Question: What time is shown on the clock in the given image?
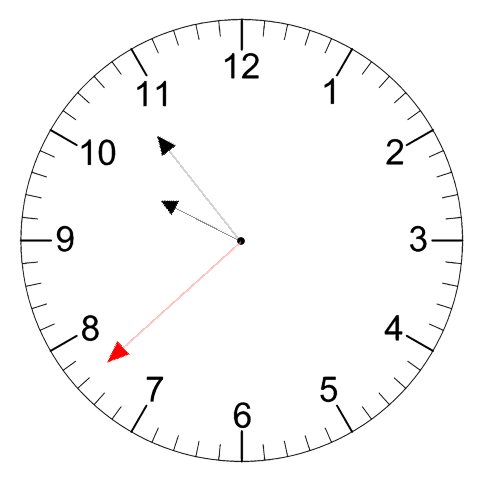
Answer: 09:53:38